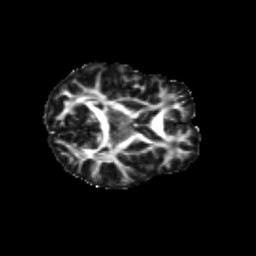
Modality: FA
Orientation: axial
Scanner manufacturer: siemens
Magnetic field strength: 3 T
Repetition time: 9.2 s
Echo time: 0.084 s